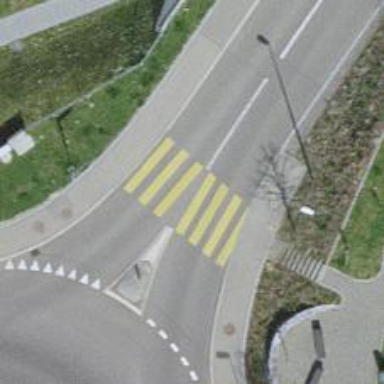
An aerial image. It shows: Uncontrolled zebra crossing with zebra markings.